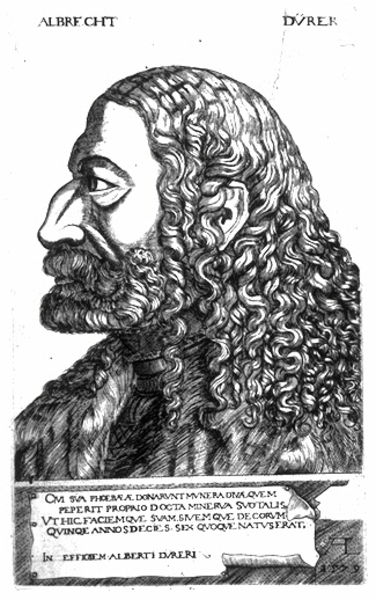
Titel: Bildnis des Albrecht Dürer
Künstler: Andreas Luining
Institution: (Seriendruck)
Schlagwörter: kopf, mann, schatten, weiß, bar, frisur, grau, haar, mund, nase, ohr, profil, schwarz, blick, bart, augen, pelz, vollbart, bildnis, hals, portrait, porträt, signatur, auge, haare, lange haare, mantel, augenbrauen, locken, renaissance, schrift, inschrift, datum, ad, augenbraue, selbstporträt, buch, linie, druck, schraffur, stich, künstler, hakennase, seite, text, selbstportrait, dürer, kupferstich, latein, halsring, albrecht, albrecht dürer, von links, langes haar, langhaarig, a, 1579